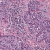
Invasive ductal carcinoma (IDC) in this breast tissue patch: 0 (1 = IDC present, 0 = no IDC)